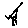
Label: bird